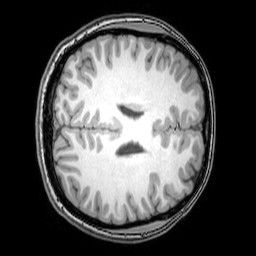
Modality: T1w
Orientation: axial
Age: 23
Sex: female
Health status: healthy
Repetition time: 0.081 s
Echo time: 0.037 s